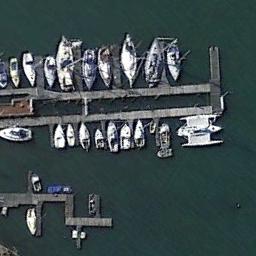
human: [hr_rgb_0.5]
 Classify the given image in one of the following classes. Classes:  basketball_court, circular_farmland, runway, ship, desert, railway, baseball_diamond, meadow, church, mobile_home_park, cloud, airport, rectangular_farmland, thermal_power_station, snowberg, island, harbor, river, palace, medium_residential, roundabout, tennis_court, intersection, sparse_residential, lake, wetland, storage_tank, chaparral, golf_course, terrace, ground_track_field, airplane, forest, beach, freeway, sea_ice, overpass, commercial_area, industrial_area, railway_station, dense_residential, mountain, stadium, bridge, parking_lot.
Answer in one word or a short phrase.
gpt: harbor